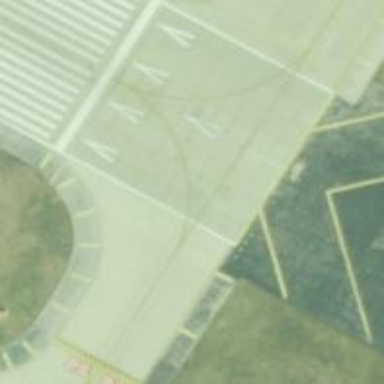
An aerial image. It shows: Image of taxiway at airport.